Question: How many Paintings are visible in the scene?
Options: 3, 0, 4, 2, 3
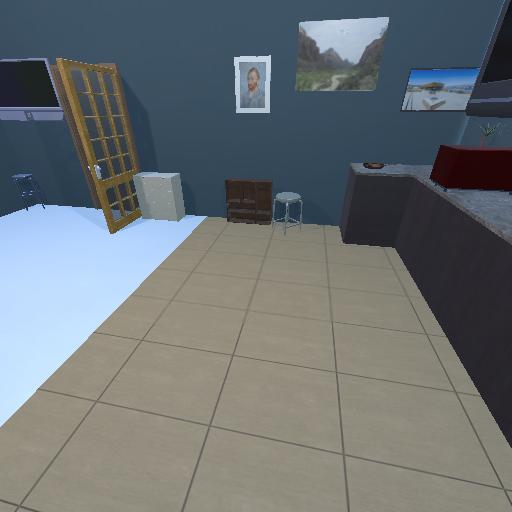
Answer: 3